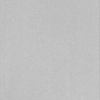
Label: dusty